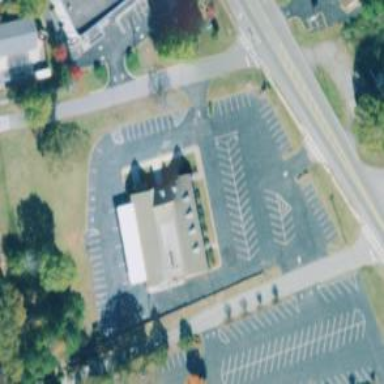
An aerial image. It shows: Funeral home.